Interaction volume radius: 5 \u00c5
Interaction volume height: 25 \u00c5
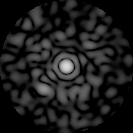
Disorder parameter: 0.8532